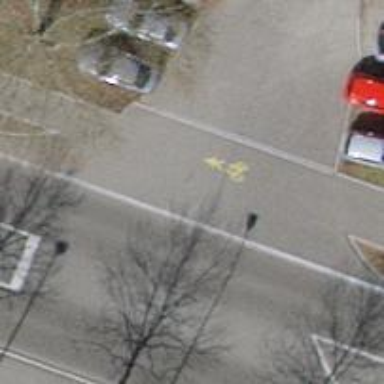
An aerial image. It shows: Unmarked crossing with traffic calming table on the road.